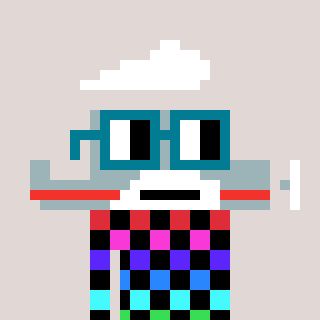
a pixel art character with square dark green glasses, a plane-shaped head and a red-colored body on a warm background